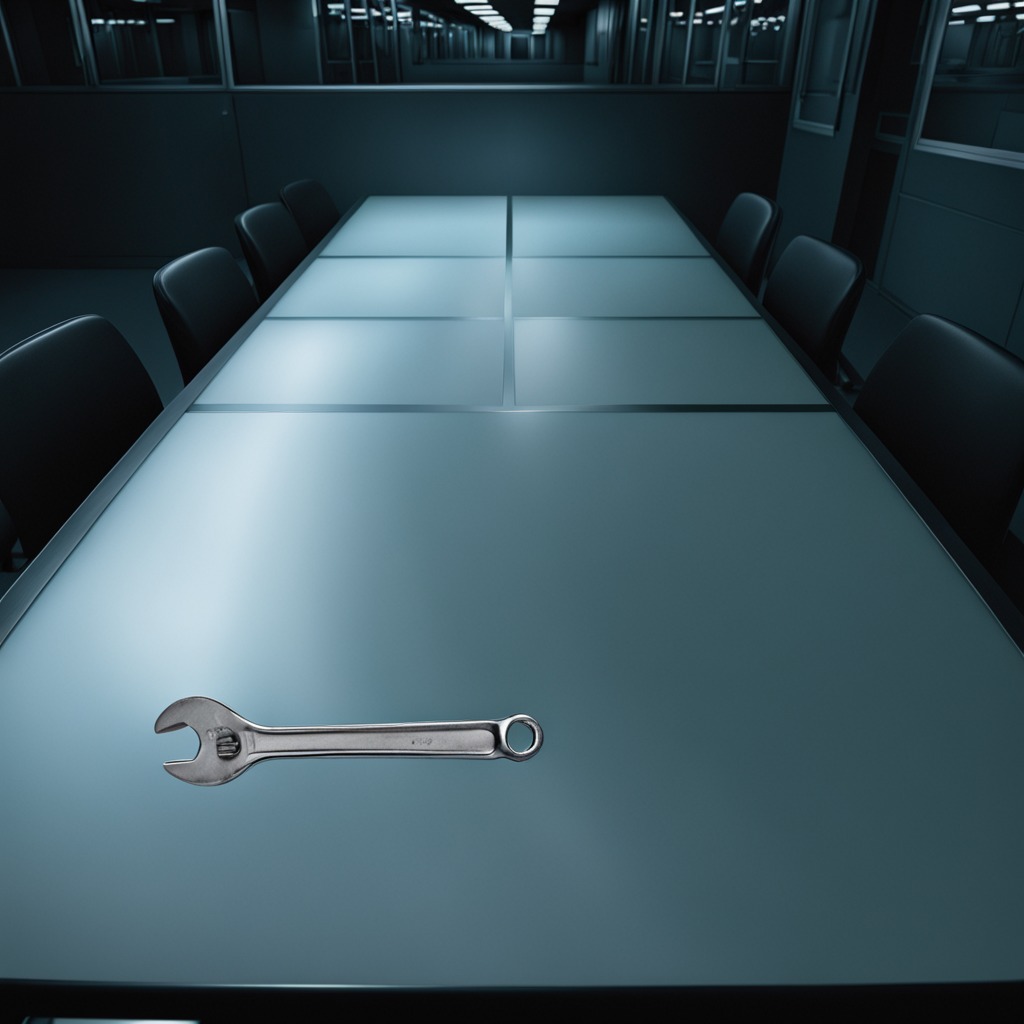
An wrench is lying on a clean empty table in a railway signal maintenance room.